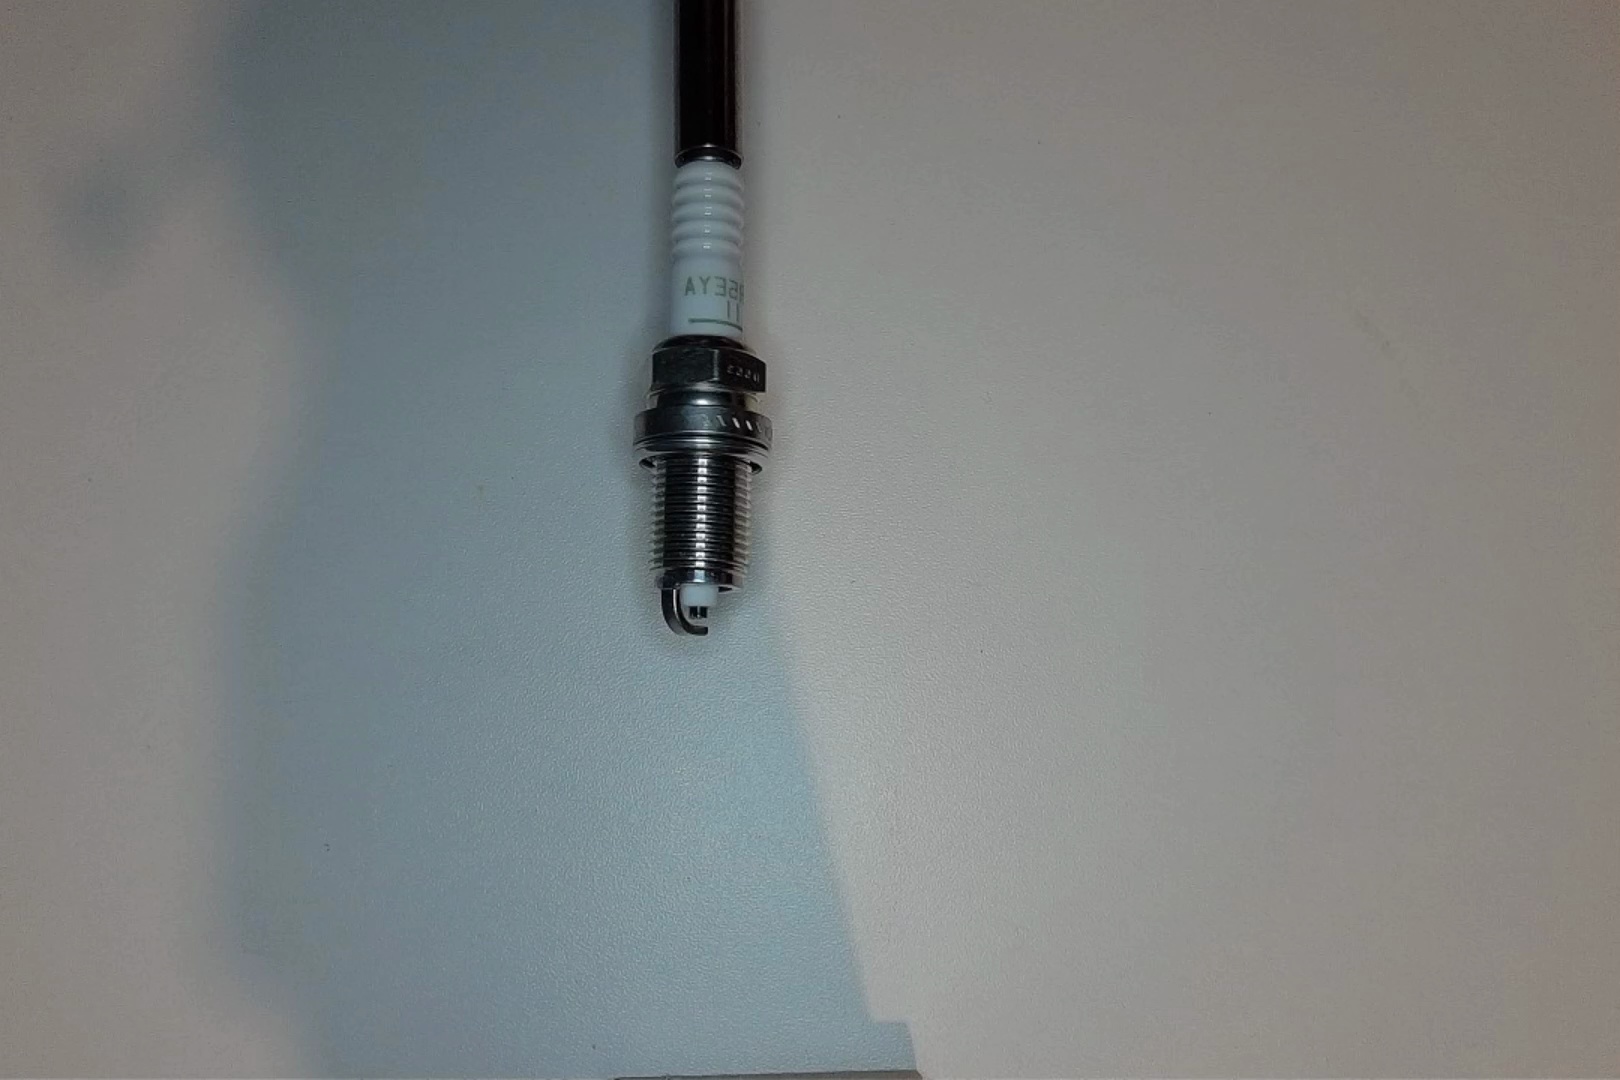
Label: no anomaly